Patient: sex M, age 47
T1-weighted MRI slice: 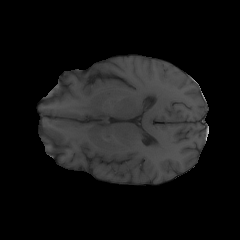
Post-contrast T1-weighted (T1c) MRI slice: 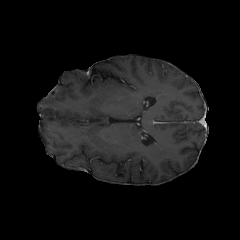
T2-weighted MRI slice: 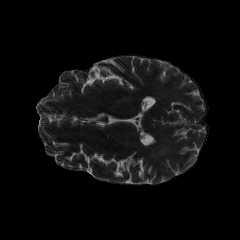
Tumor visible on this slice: no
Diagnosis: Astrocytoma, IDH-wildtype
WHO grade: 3